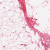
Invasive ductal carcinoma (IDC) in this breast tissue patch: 0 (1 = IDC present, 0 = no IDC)